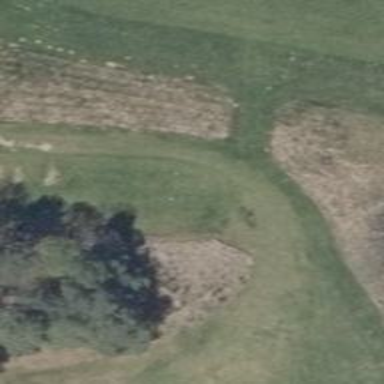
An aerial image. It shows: View of golf hole.